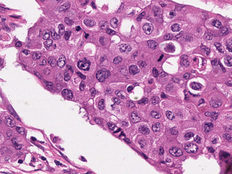
Tumor epithelial tissue: yes
Tumor-associated stroma tissue: yes
Normal tissue: no